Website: bh-photo
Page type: store-pickup
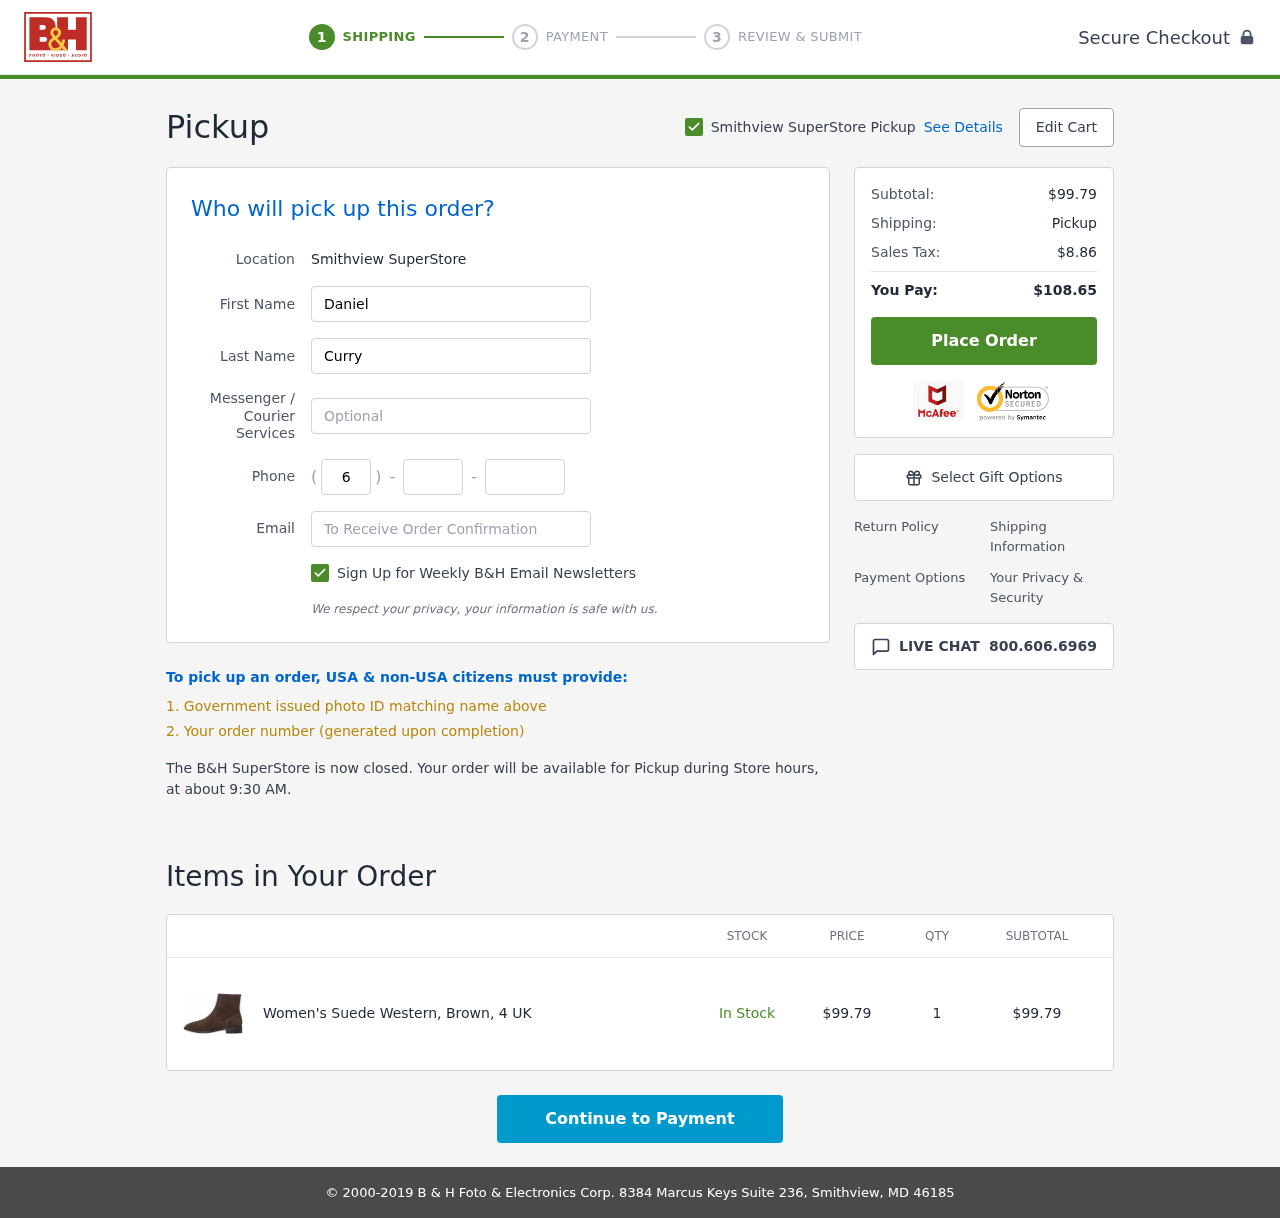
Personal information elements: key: PII_EMAIL
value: daniel_curry@hotmail.com
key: PII_FIRSTNAME
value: Daniel
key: PII_LASTNAME
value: Curry
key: PII_LOCATION1_CITY
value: Smithview SuperStore Pickup
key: PII_LOCATION1_CITY
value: Smithview SuperStore
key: PII_PHONE_AREA
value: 679
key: PII_PHONE_PREFIX
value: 759
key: PII_PHONE_SUFFIX
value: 8728
Product elements: key: PRODUCT1_NAME
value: Women's Suede Western, Brown, 4 UK
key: PRODUCT1_PRICE
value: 99.79
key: PRODUCT1_QUANTITY
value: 1
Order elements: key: ORDER_SUBTOTAL
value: $99.79
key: ORDER_TAX
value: $8.86
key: ORDER_TOTAL
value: $108.65